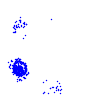
Particle: electron